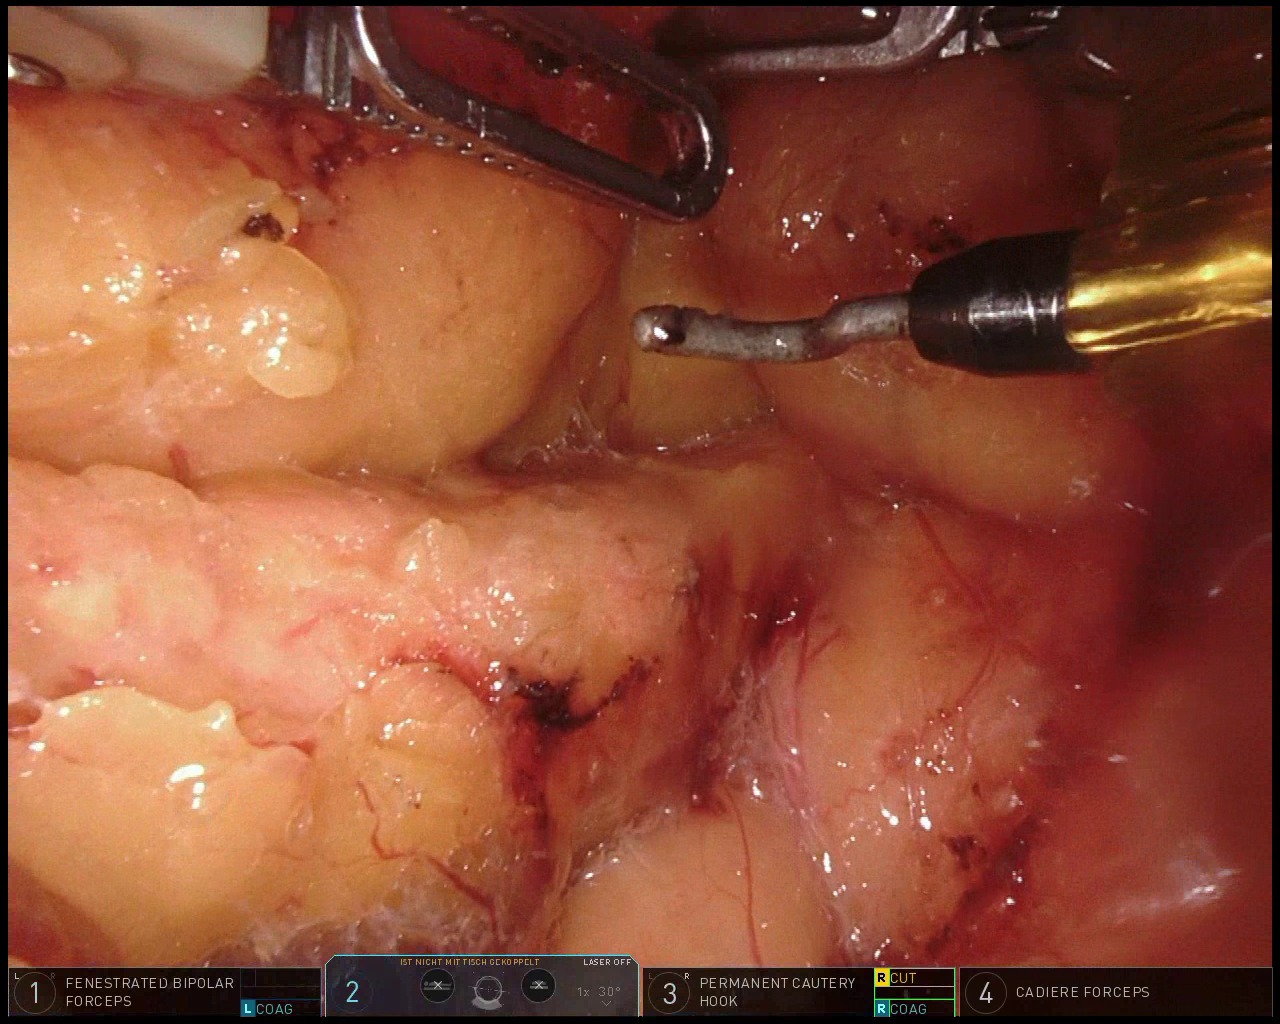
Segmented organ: pancreas
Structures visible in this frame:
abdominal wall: no
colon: no
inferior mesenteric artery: no
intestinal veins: no
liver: no
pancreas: yes
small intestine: no
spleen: no
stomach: no
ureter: no
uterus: no
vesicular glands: no